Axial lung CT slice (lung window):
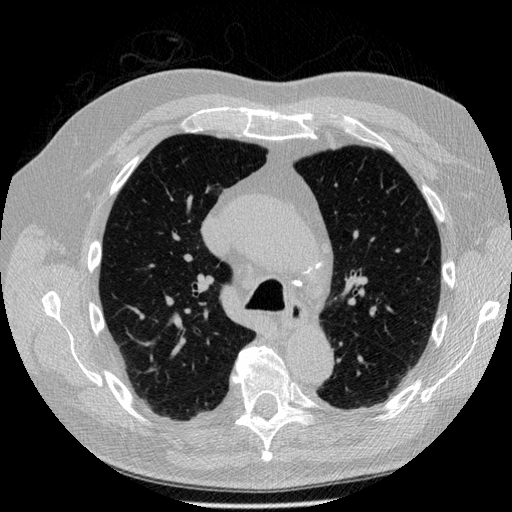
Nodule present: no